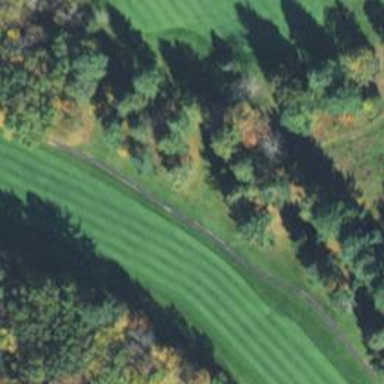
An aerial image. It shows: Pathway for golfing.